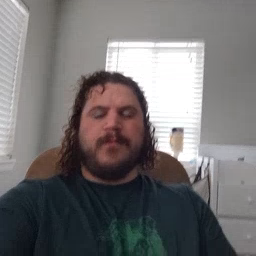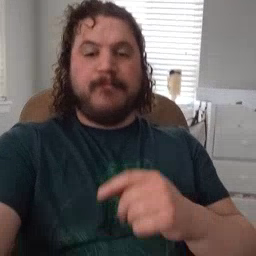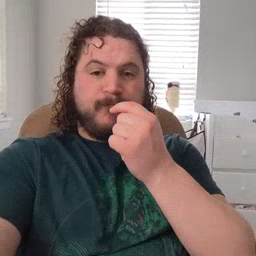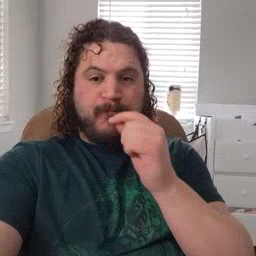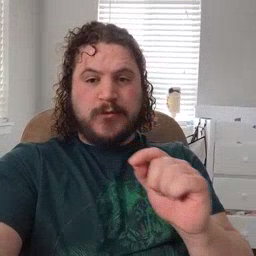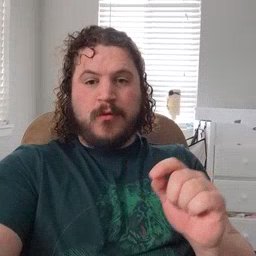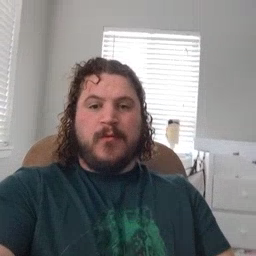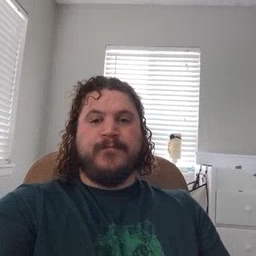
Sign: pencil